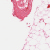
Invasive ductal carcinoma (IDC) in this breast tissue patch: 0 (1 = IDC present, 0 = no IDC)